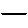
Label: line